Question: I have a programming website in CSS. During programming, I found one problem.
if display-size is changed, under div is rising. so, I want to solve this problem to add sub-div when display-size is changed. in the picture which i attach, i only want to show div 1, and when user scroll, show other under div. and when display-size is changed, i add sub-div(=div2 in the picture). (div 1 background color and div 2 background color is same. so it seems that it is only div 1. because of the same color) how should I program this?

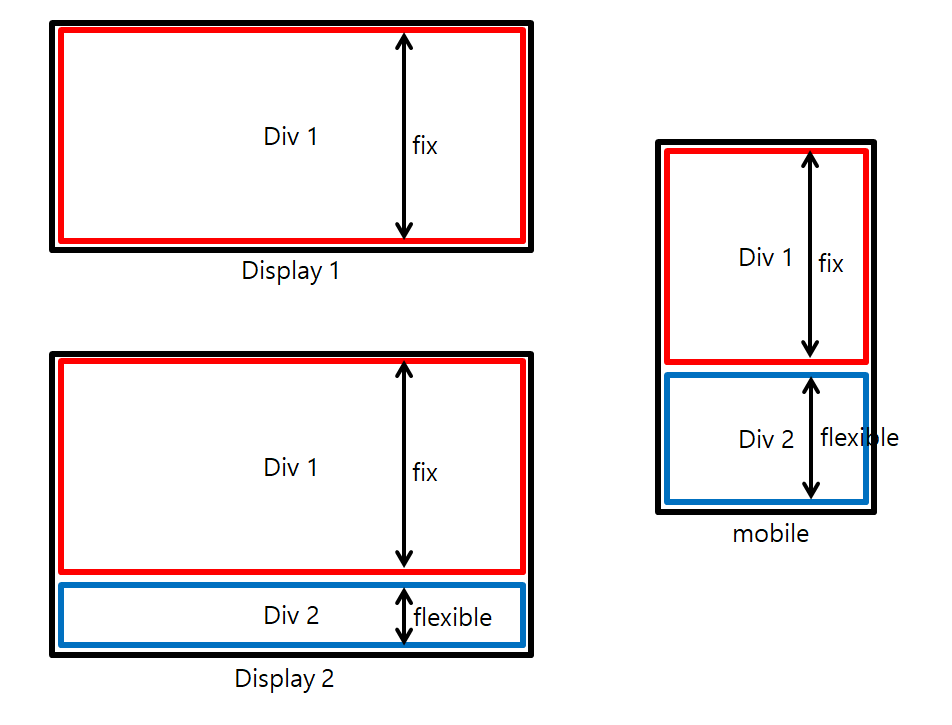
Answer: I am not able to understand you question proper, but as per scenario given in attachment following things you need to do
'''
.div1 {
height: 200px //fixed height for div1
}
.div2 {
display: none;
height: auto;
}
'''
and using jquery you can target on scroll event to show div2
'''
$(document).on('scroll', function(){
if($(window).pageYOffset > 0) {
$('.div2).show();
}
else {
$('.div2).hide();
})
'''
and for mobile write media query
'''
@media only screen and (max-width:768px) {
//write your css code for div1 and div2 here.
}
'''